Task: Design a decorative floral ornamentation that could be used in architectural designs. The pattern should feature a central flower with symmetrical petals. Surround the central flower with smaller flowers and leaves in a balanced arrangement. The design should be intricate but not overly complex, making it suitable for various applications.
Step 1542:
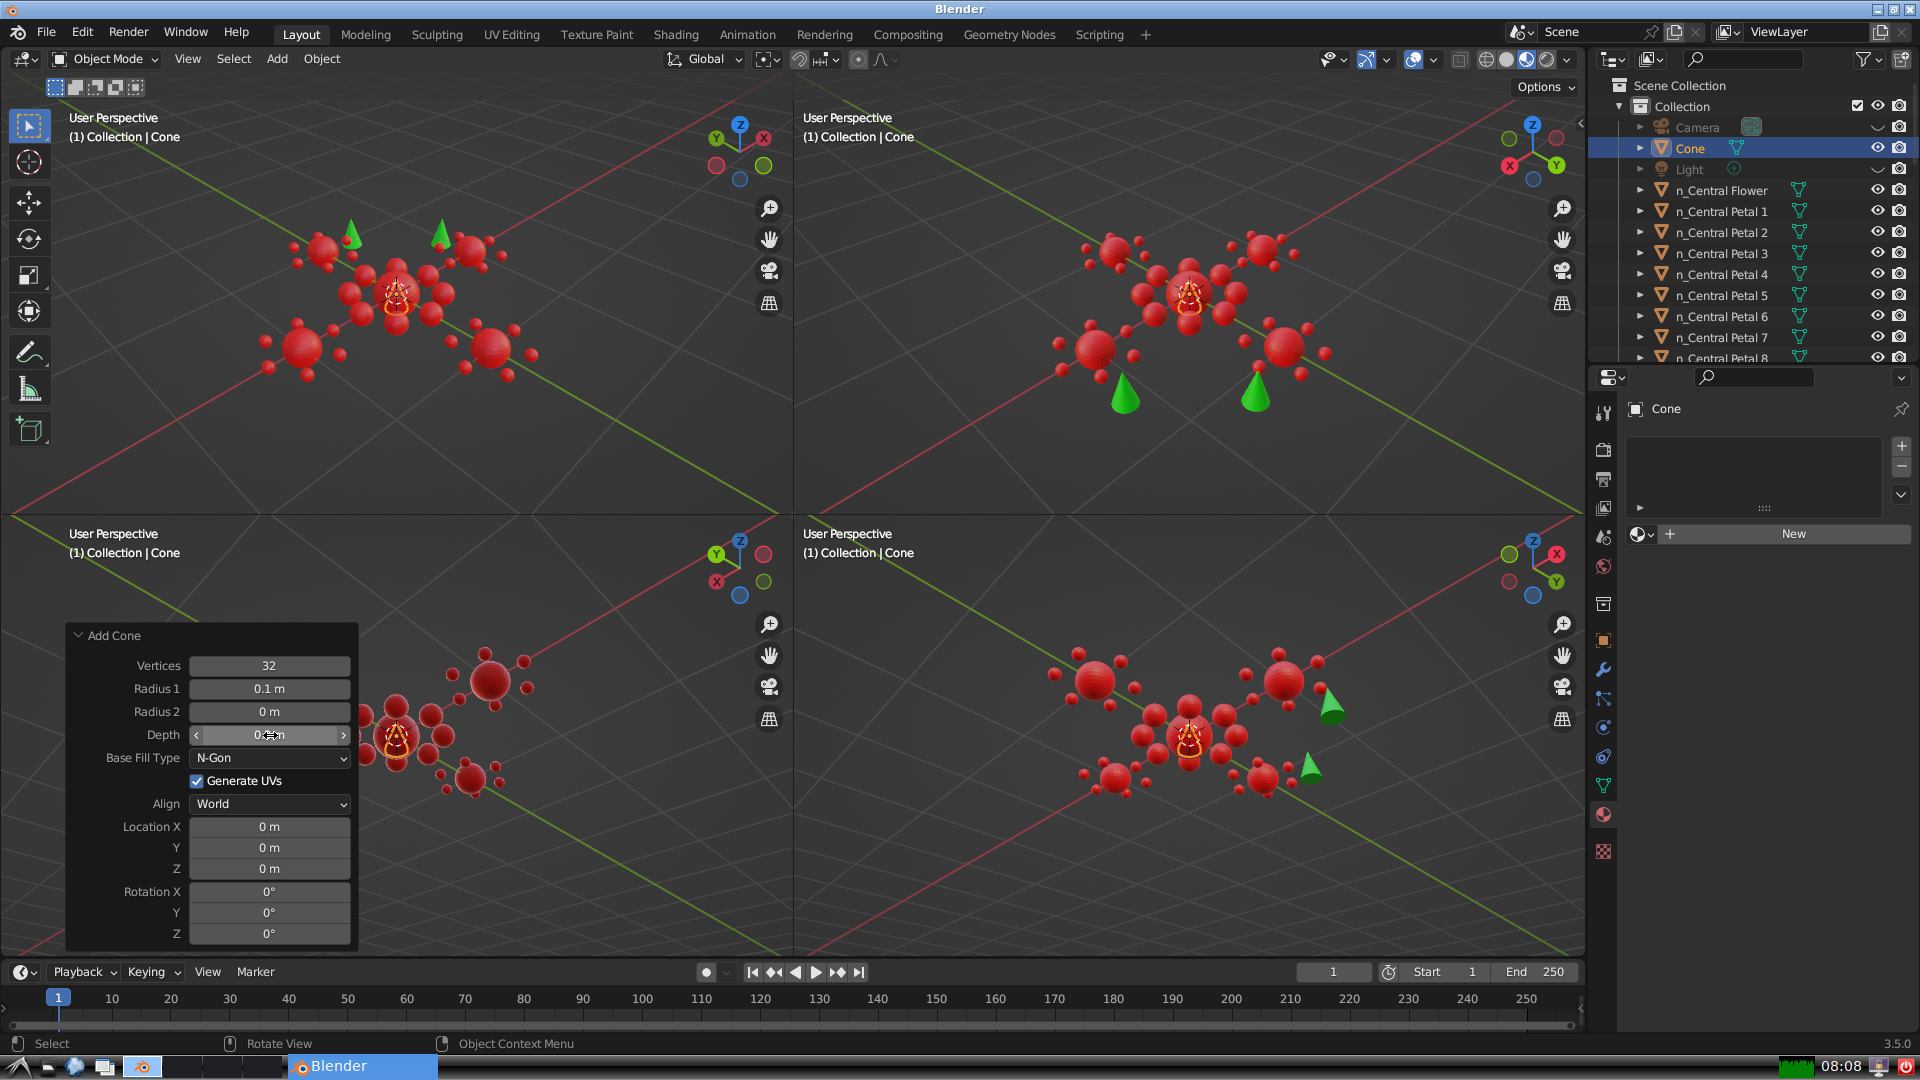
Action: {"mouse_move": [270, 827]}